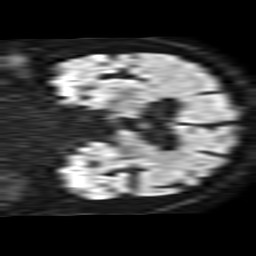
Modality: TRACE
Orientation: coronal
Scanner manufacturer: philips
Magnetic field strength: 1.5 T
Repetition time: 3.395 s
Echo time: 0.06922 s